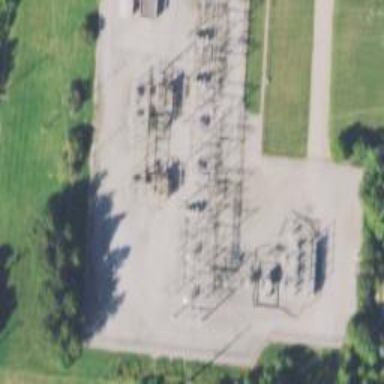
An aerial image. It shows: Switch for power supply.